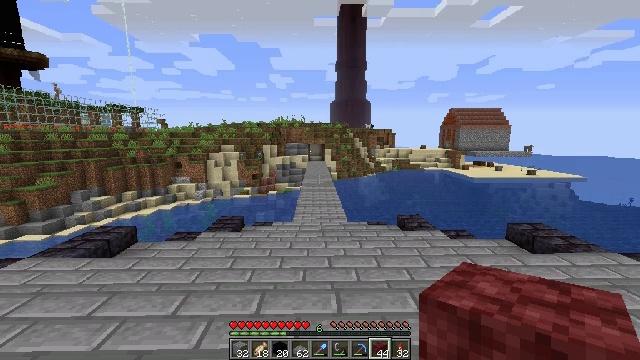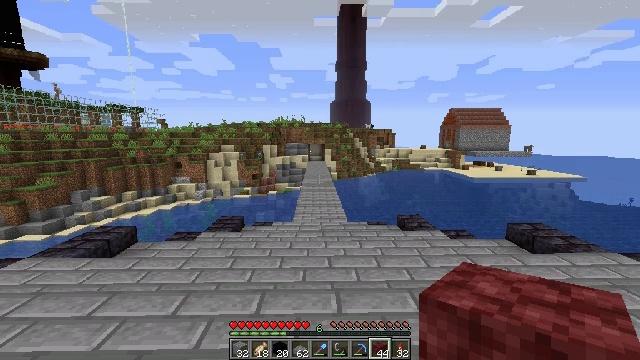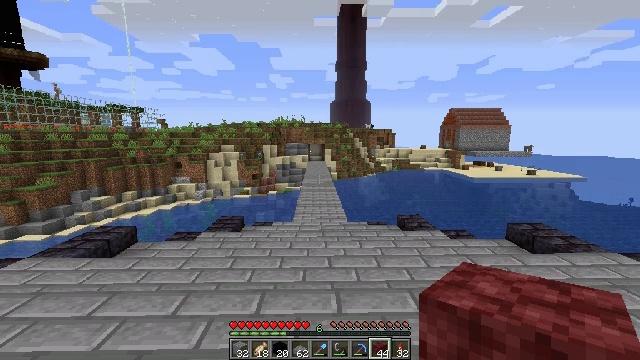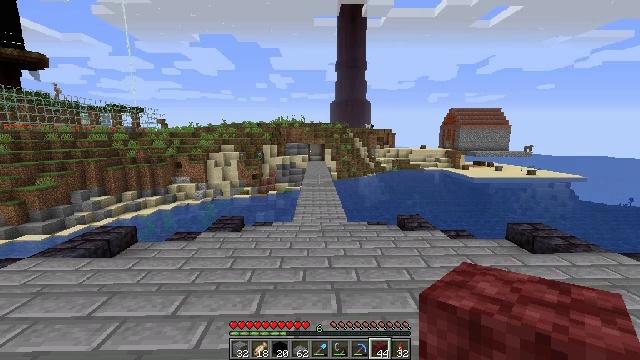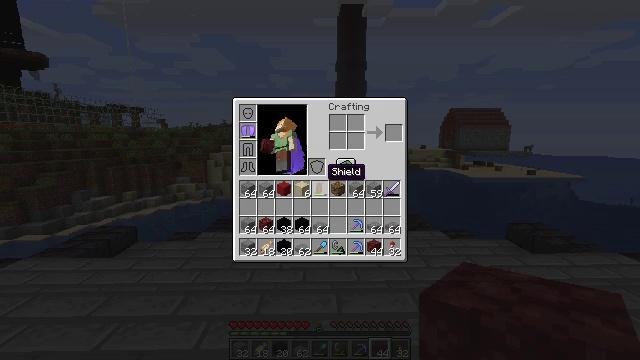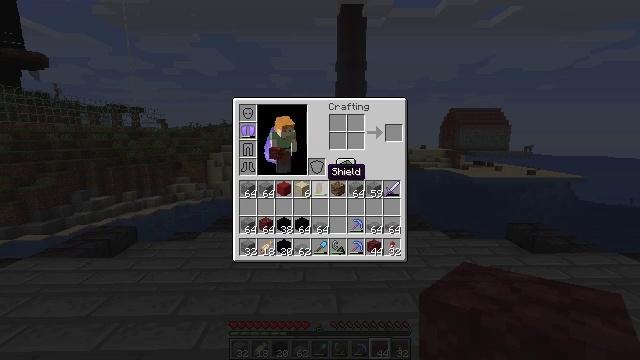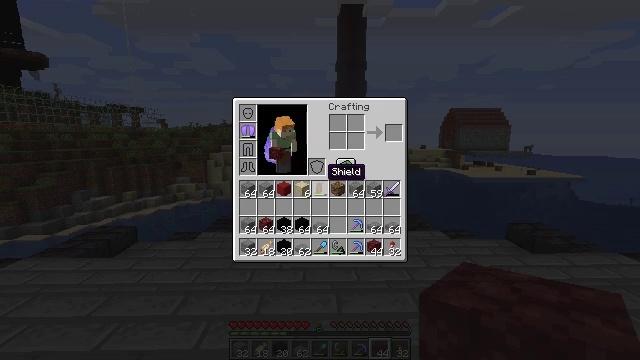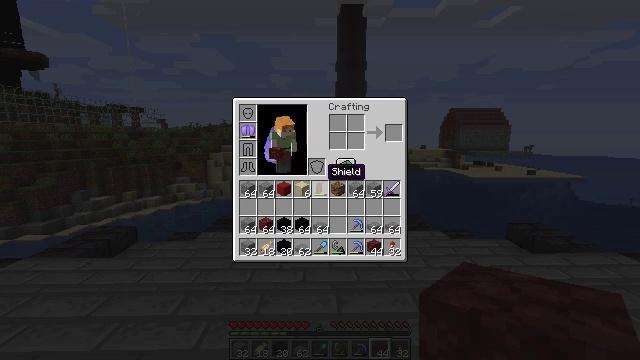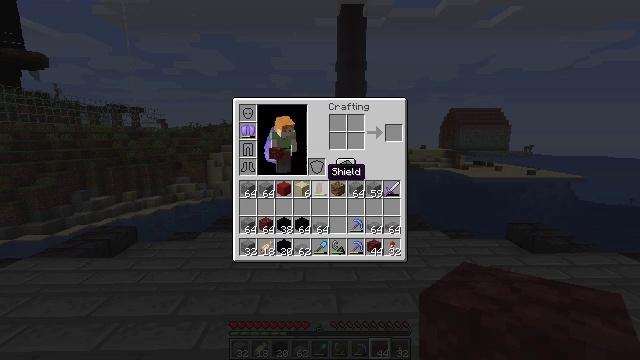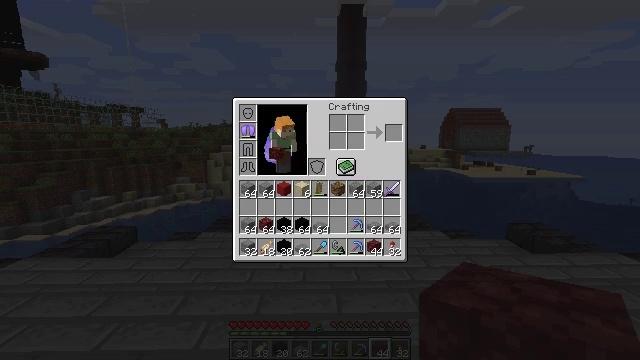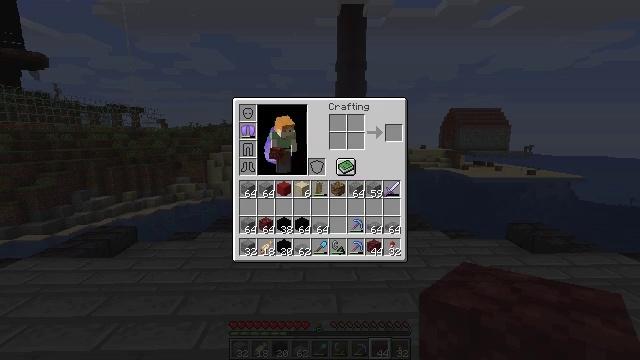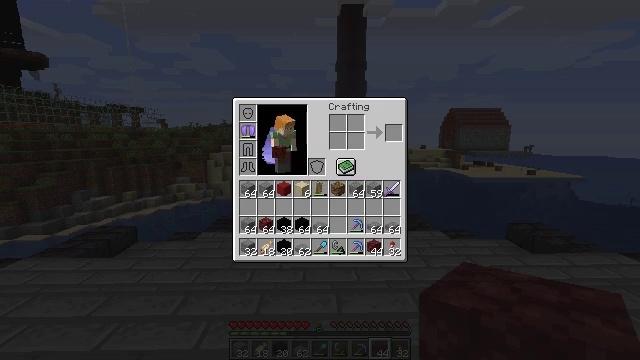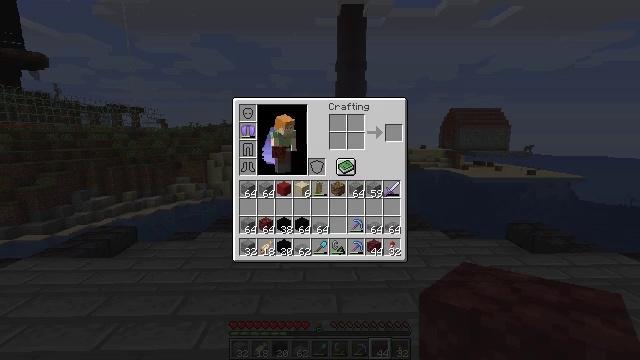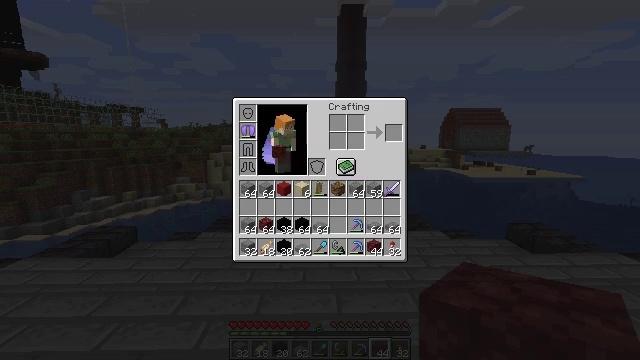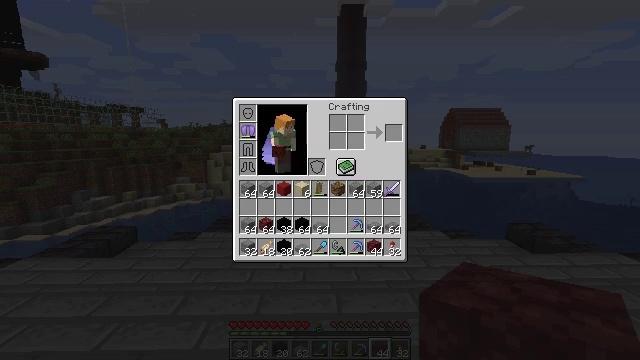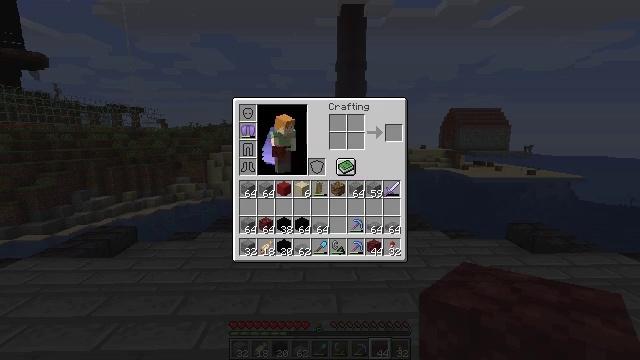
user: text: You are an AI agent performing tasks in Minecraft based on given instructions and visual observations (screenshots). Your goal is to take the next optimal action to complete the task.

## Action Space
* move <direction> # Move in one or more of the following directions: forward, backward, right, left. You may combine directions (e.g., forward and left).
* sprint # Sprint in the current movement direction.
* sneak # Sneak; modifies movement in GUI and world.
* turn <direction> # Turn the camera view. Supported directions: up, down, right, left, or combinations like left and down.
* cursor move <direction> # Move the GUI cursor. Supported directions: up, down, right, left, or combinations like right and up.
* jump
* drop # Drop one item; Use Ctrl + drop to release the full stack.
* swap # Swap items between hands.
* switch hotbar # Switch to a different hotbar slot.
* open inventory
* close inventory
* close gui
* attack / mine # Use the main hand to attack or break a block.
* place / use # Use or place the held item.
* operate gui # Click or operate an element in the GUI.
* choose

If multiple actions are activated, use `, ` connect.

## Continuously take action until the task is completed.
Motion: motion action
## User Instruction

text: Prepare materials in the crafting table to craft white concrete powder.
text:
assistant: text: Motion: no_op
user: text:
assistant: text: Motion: no_op
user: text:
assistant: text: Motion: no_op
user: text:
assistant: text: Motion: open inventory
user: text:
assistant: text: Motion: open inventory
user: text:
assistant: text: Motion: open inventory
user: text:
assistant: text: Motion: no_op
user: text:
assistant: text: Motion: no_op
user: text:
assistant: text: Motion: no_op
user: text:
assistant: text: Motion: cursor move right and up
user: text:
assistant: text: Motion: no_op
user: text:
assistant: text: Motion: no_op
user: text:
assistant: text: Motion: cursor move right
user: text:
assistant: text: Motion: no_op
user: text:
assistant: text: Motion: no_op
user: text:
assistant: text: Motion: no_op
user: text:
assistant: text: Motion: no_op
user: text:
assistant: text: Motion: no_op
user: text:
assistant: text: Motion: close inventory
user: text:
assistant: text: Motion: close inventory
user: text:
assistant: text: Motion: close inventory
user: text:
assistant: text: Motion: no_op
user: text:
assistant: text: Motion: no_op
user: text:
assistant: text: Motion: no_op
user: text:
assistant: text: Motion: no_op
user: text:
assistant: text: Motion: no_op
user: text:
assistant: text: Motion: no_op
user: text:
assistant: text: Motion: no_op
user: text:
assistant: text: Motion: no_op
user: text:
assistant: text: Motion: turn left